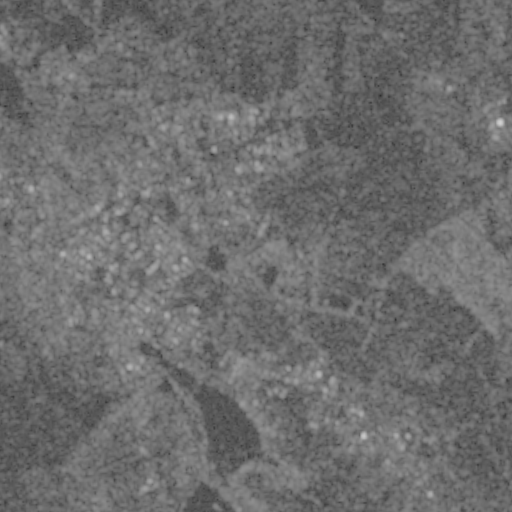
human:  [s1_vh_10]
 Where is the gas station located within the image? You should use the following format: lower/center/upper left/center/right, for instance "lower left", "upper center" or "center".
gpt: The gas station is located in the upper center of the image.
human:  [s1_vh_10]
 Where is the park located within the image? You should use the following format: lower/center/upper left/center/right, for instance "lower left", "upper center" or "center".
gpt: The park is located in the center left of the image.
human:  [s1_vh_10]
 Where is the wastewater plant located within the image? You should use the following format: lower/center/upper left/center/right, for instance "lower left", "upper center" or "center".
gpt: The wastewater plant is located in the upper left of the image.
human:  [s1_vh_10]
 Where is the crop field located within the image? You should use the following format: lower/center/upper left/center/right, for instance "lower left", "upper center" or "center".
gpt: There is no crop field in the image.

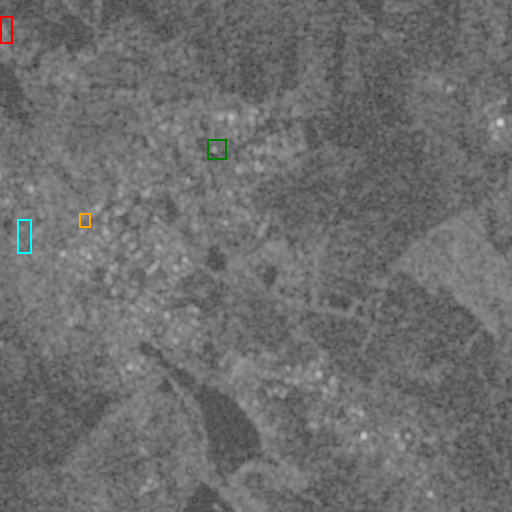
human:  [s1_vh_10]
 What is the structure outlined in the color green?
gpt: The structure outlined in green is a gas station.
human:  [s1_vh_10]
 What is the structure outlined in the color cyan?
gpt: The structure outlined in cyan is a park.
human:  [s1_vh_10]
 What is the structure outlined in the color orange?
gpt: The structure outlined in orange is a parking lot.
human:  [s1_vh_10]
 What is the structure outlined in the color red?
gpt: The structure outlined in red is a wastewater plant.
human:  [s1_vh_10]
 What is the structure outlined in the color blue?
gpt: There is no blue outline.